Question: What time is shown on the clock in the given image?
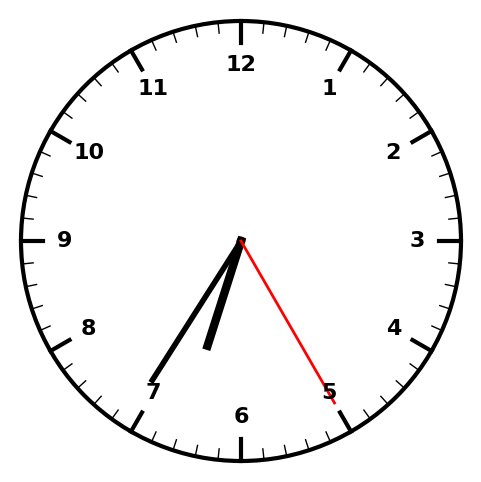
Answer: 06:35:25